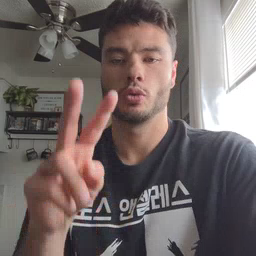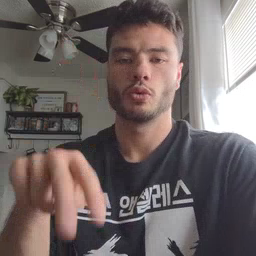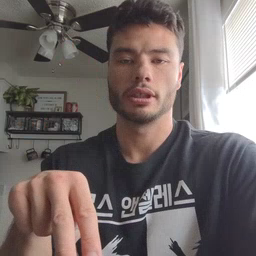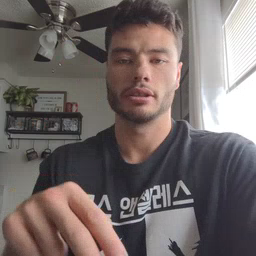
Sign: read